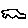
Label: car